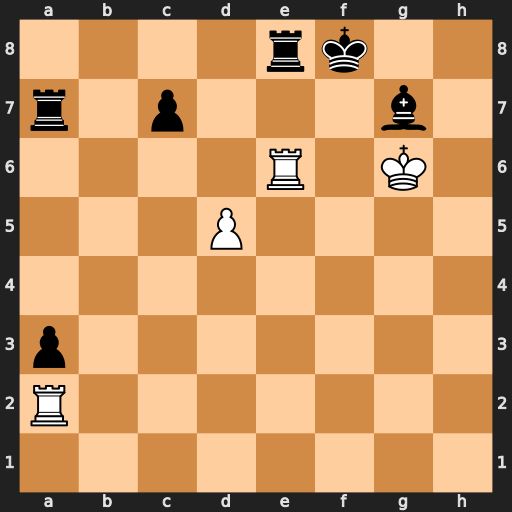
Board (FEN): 4rk2/r1p3b1/4R1K1/3P4/8/p7/R7/8
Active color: w
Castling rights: -
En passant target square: -
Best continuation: Rf2+ Bf6 Rfxf6+ Kg8 Rxe8#